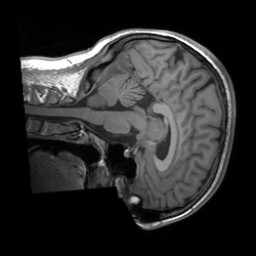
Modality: T1w
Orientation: sagittal
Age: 23
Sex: female
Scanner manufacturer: siemens
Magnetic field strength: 3 T
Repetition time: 1.9 s
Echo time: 0.00252 s